Group 1:
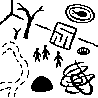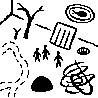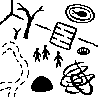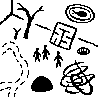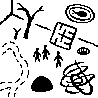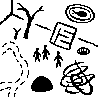
Group 2:
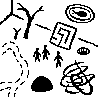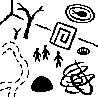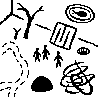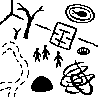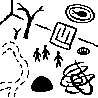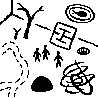
Rule separating the two groups: Maze object features multiple branching paths vs. one path in maze object.
Comments: This was created as an example of a @distractingworld Bongard Problem. Each example shows a distractingly detailed  scene, irrelevant to the solution.

Despite this distraction, the keyword @noisy does not fit this Bongard Problem because only details relevant to the solution change between examples.
Author: Aaron David Fairbanks